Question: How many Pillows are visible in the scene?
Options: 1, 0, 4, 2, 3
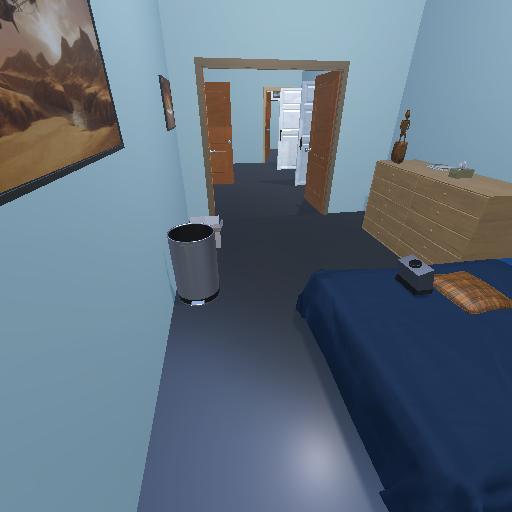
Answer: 1